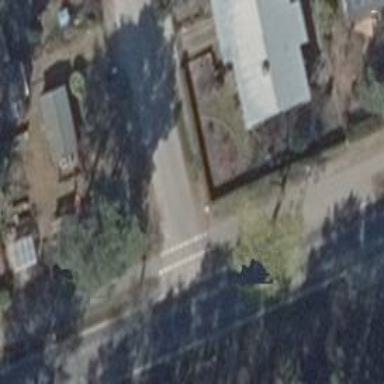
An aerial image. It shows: Residential road with asphalt surface.